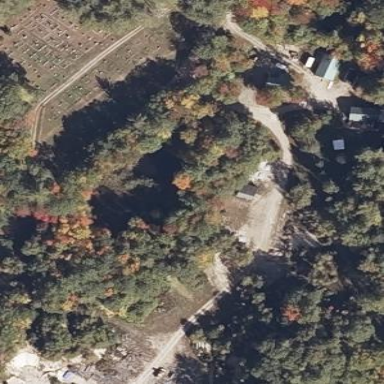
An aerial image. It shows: Cemetery.